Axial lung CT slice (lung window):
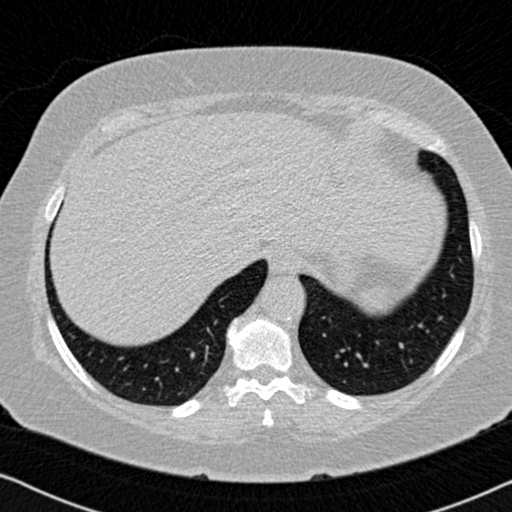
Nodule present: no